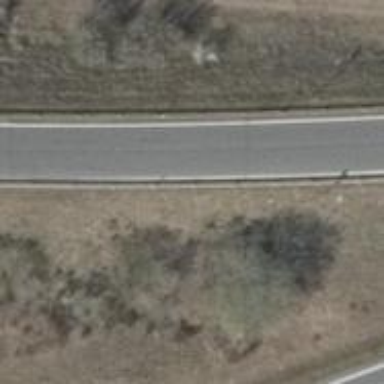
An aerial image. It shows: Trunk link road with asphalt surface.